Field crop: maize
Growth stage: 1
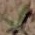
Species: atriplex